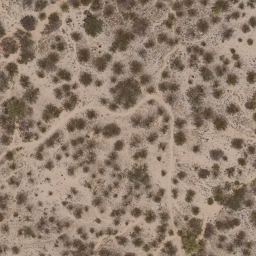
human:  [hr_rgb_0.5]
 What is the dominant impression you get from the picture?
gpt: chaparral